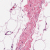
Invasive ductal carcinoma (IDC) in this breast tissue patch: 0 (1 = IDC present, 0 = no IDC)